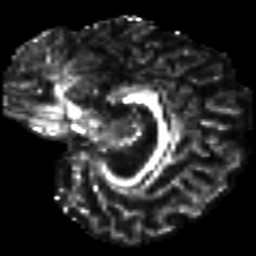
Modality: FA
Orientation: sagittal
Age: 50
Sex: female
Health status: ill
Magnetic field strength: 3 T
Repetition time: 8.4 s
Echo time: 0.0926 s